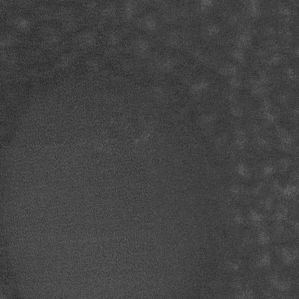
Label: frost